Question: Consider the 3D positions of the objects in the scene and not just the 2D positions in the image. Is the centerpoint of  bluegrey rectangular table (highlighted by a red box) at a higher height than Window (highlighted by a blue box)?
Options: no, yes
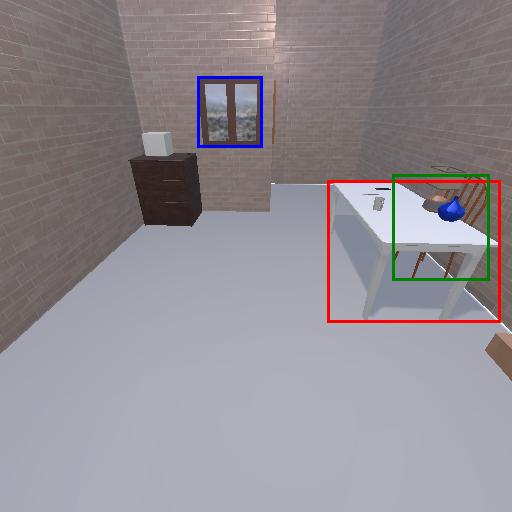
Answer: no